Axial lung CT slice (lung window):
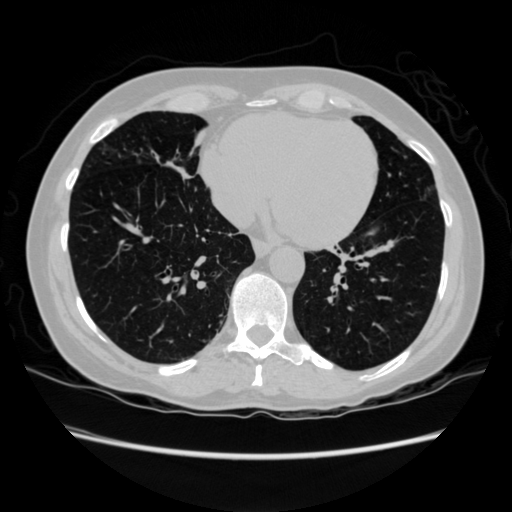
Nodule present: no